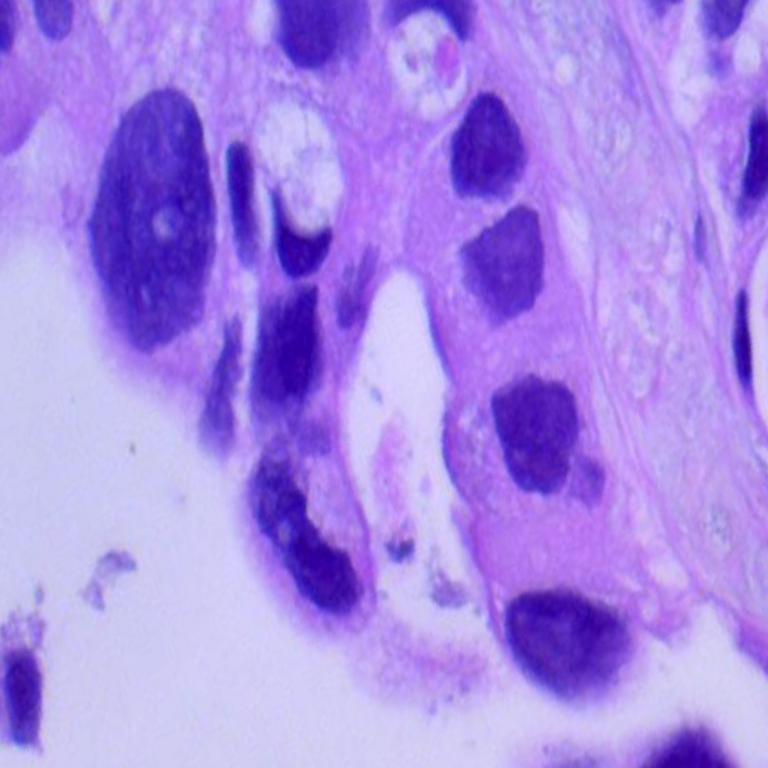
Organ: lung
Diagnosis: adenocarcinomas